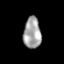
Tissue: prostate
Cell type: T cells
Senescence score: 0.3613
Nuclear area (px): 531
Mean DAPI intensity: 164.913